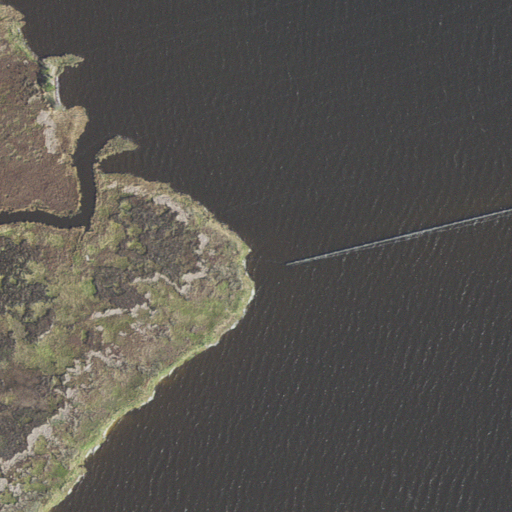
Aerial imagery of cape in North Carolina named Pungo Point containing open water, herbaceous wetlands, and woody wetlands